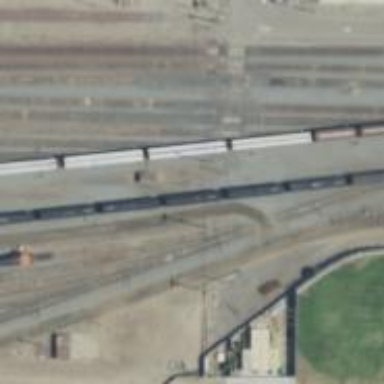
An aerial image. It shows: Railway yard.